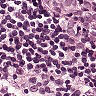
Metastatic tissue present: yes